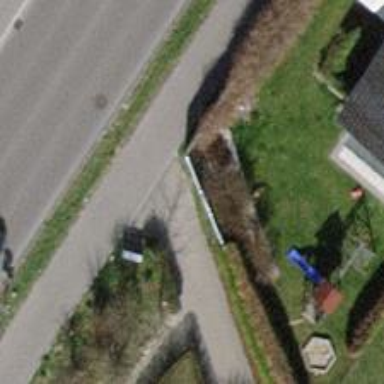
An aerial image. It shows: Cycle barrier.